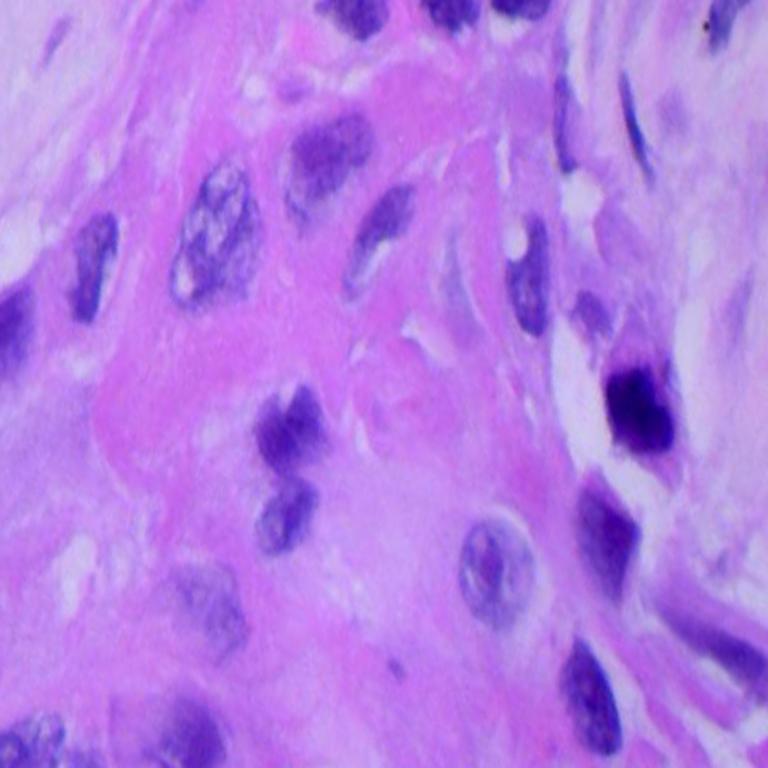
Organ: lung
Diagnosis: squamous carcinomas